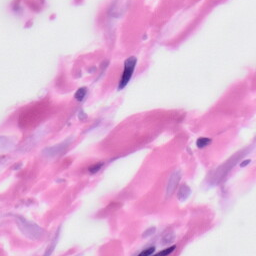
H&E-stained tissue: Skin